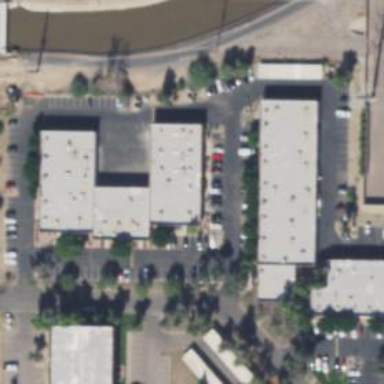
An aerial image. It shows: Commercial building.